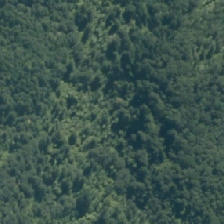
Land cover: indigenous_forest